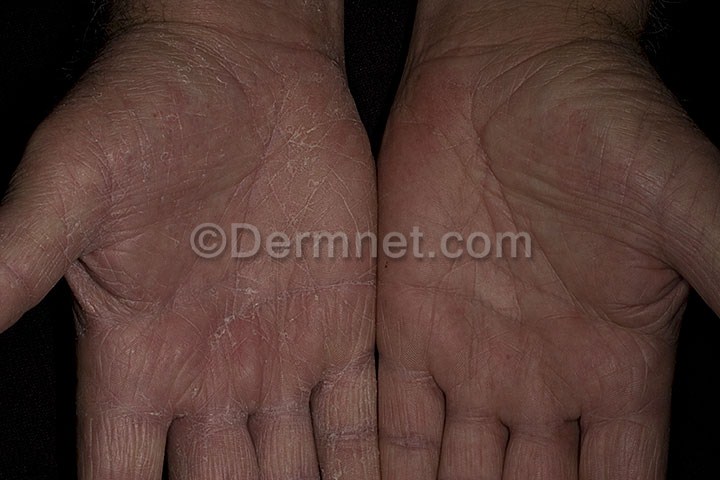
Disease: Tinea Ringworm Candidiasis and other Fungal Infections